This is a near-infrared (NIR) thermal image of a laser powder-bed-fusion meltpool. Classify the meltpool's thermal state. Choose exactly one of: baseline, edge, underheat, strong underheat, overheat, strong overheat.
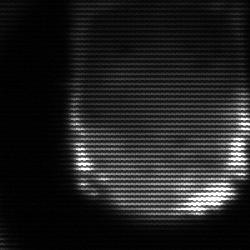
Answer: edge